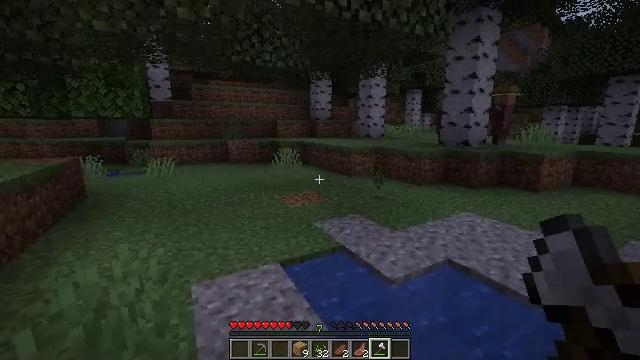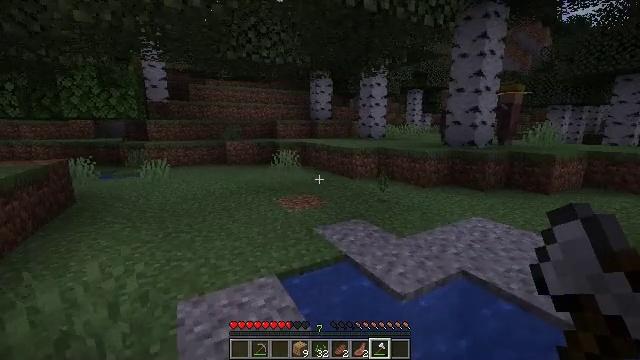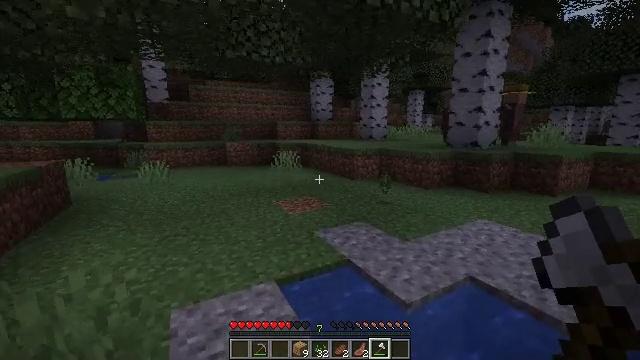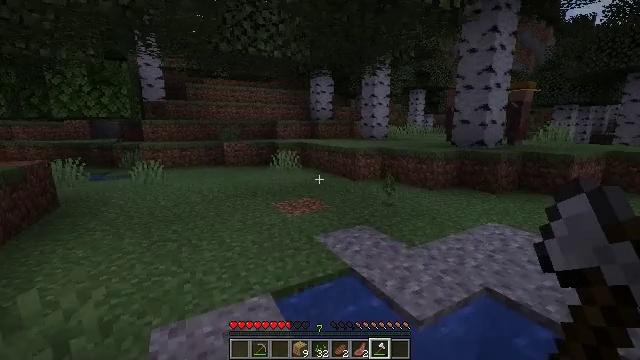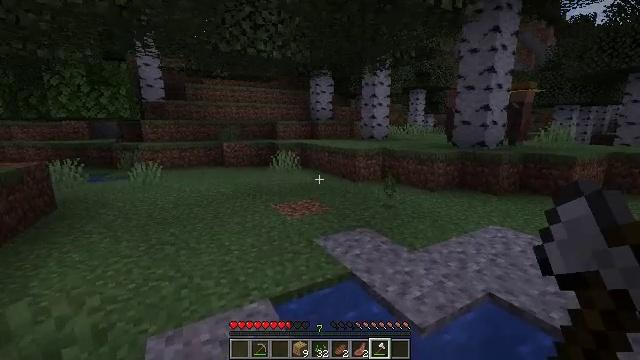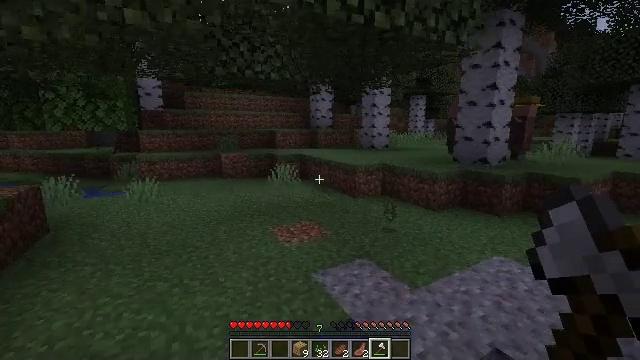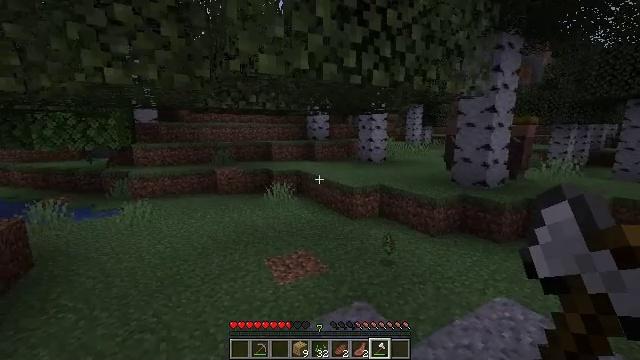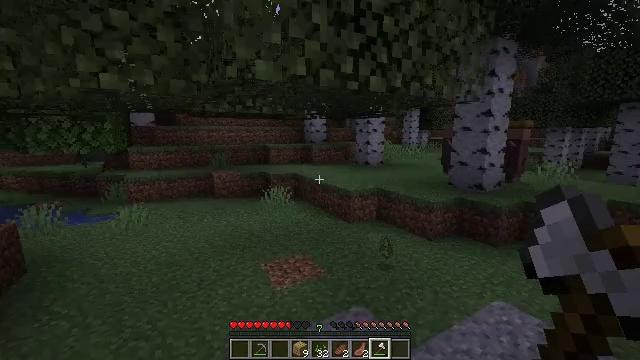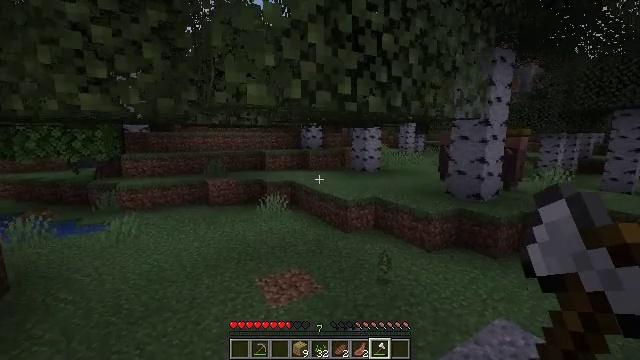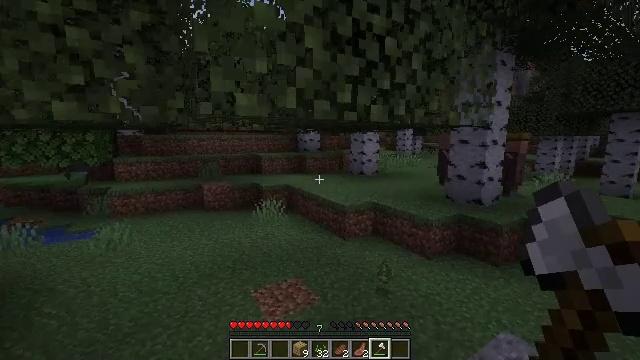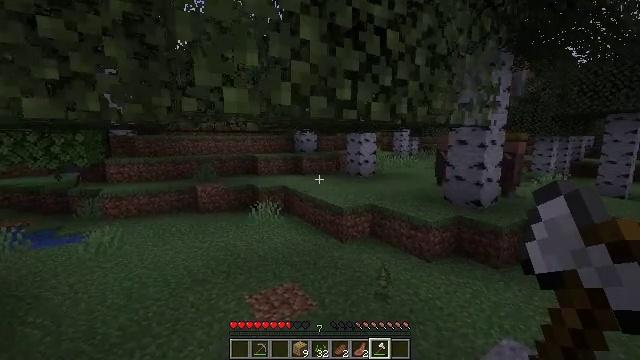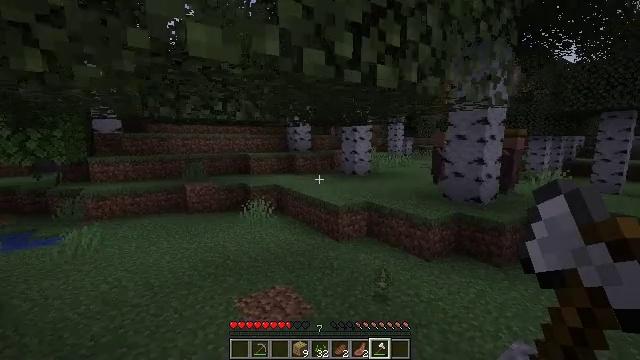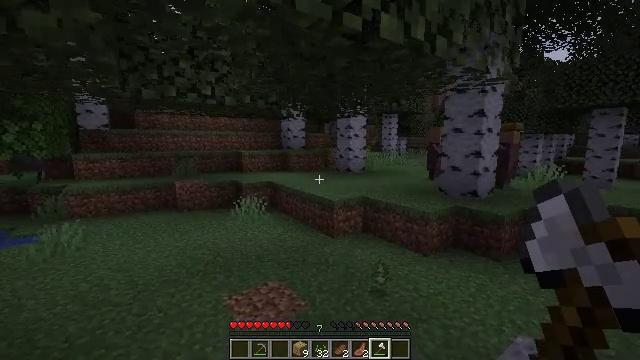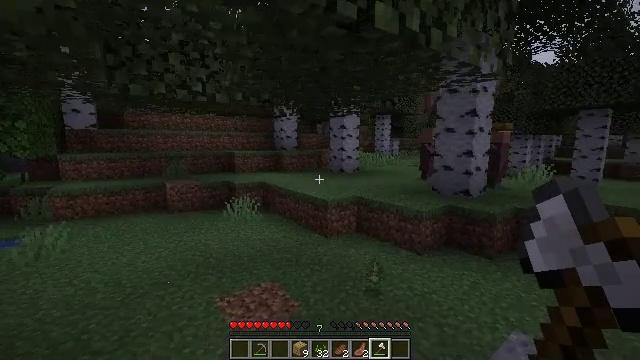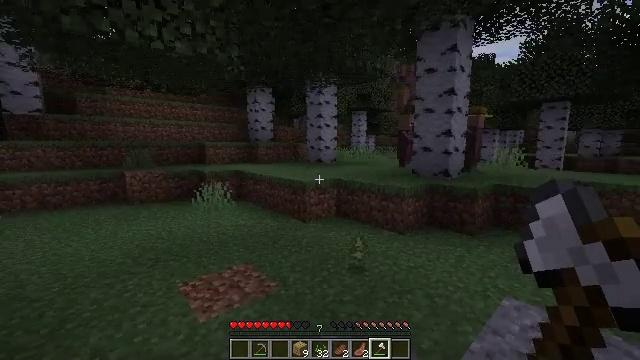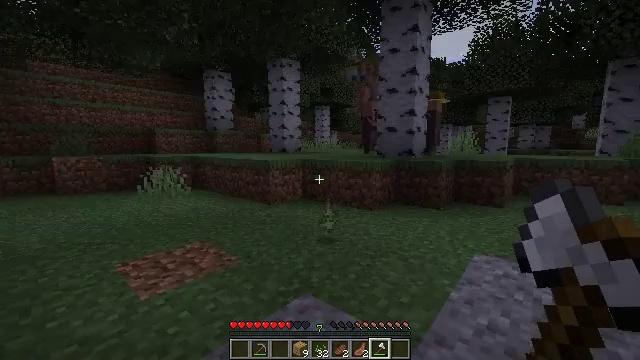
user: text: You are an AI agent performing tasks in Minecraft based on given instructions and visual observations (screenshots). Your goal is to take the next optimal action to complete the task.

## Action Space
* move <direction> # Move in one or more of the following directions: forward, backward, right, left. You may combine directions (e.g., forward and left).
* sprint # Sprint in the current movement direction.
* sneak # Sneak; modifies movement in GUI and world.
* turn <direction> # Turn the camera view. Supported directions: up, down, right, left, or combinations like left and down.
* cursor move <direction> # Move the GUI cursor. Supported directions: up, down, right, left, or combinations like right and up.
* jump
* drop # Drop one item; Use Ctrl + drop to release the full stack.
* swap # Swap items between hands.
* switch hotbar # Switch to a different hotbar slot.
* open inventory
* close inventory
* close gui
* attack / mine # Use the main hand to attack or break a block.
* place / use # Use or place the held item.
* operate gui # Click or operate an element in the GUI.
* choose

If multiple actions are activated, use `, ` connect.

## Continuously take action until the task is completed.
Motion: motion action
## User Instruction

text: Use your axe to get birch logs.
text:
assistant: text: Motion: move forward
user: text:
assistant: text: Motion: move forward
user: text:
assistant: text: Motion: move forward
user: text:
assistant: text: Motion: move forward, jump
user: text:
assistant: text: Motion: move forward, jump
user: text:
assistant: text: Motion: move forward, jump
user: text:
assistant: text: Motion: move forward, jump
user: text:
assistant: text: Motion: move forward, jump
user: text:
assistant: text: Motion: move forward, jump
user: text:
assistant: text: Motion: move forward, jump
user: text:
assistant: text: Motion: move forward, turn right, jump
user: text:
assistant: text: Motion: move forward, turn right, jump
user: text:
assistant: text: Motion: move forward, turn right, jump
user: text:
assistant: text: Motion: move forward, turn right, jump
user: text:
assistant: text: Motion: move forward, turn right, jump
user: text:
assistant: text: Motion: move forward, turn right, jump
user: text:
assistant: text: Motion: move forward, turn right, jump
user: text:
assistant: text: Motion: move forward, turn right, jump
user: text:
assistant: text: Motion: move forward, turn right, jump
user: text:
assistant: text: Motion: move forward, turn right, jump
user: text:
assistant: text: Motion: move forward, turn right, jump
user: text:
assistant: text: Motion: move forward, turn right, jump
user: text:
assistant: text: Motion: move forward, turn right, jump
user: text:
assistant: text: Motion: move forward, turn right, jump
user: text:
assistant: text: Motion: move forward, turn right, jump
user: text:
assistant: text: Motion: move forward, turn right, jump
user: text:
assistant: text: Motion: move forward, turn right, jump
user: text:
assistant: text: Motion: move forward, turn right, jump
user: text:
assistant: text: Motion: move forward, turn right, jump
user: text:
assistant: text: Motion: move forward, turn right, jump